Question: <URL>
HTML :
'''
<div class = "semesters">
<a href="Semester2.html"> Semester 2</a>
<a href="Semester3.html"> Semester 3</a>
<a href="Semester4.html"> Semester 4</a>
</div>
'''
CSS :
'''
.semesters a {
color:#D8DACF;
background:black;
font-size:30px;
text-decoration: none;
display:inline;
padding:10px;
}
'''
As you can see, the black boxes along with the text are clumped up to the left of the page. I want to make these black boxes look something like this.

How do I do that? If I set padding equal a number the black boxes increase in size and I don't want that to happen.
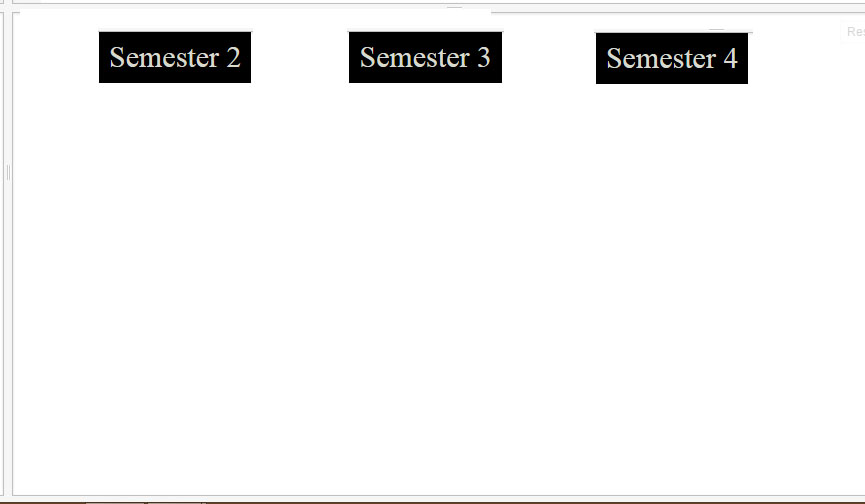
Answer: Try using:
'''
body {
width: 100%;
}
.semesters {
margin: 0 auto;
width: 70%;
}
.semesters a {
color:#D8DACF;
background:black;
font-size:30px;
text-decoration: none;
display:inline;
padding:10px;
}
'''
<URL>